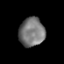
Tissue: prostate
Cell type: T cells
Senescence score: 0.3205
Nuclear area (px): 725
Mean DAPI intensity: 118.731